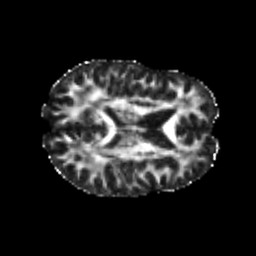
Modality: FA
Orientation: axial
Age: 24
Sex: male
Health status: healthy
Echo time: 0.074 s